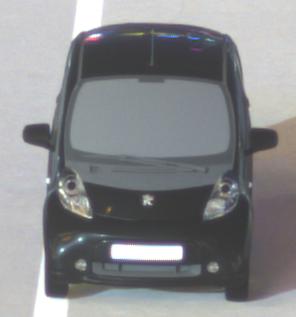
Make: Peugeot
Model: iOn
Detailed model: iOn
Model produced from: 2010/12
Model produced until: 2013/02
Doors: 5
Color: black
Road condition: dry road
Daytime: night
Contrast: high contrast